Modality: CBCT
Slice 44 of 194
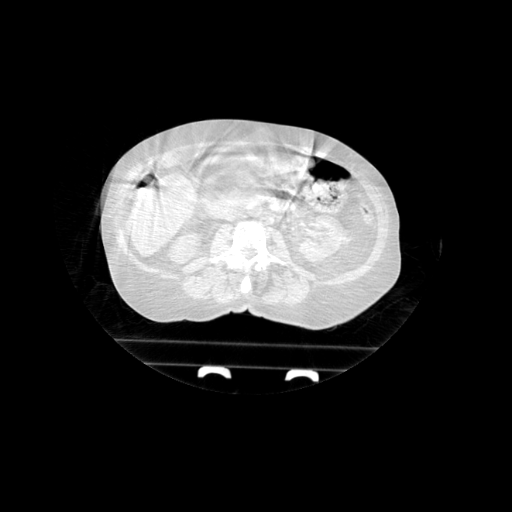